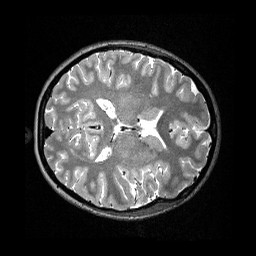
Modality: T2w
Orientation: axial
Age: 28
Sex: female
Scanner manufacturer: siemens
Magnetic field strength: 3 T
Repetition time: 3.2 s
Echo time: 0.479 s